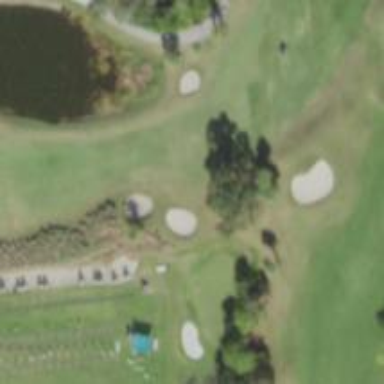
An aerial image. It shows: Golf hole.